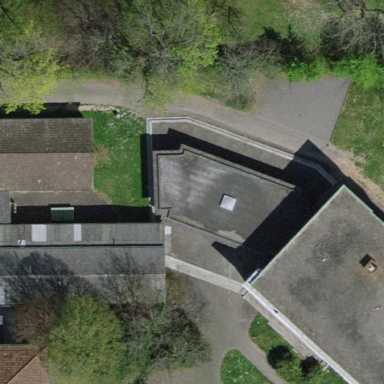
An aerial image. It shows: View of roof of building.